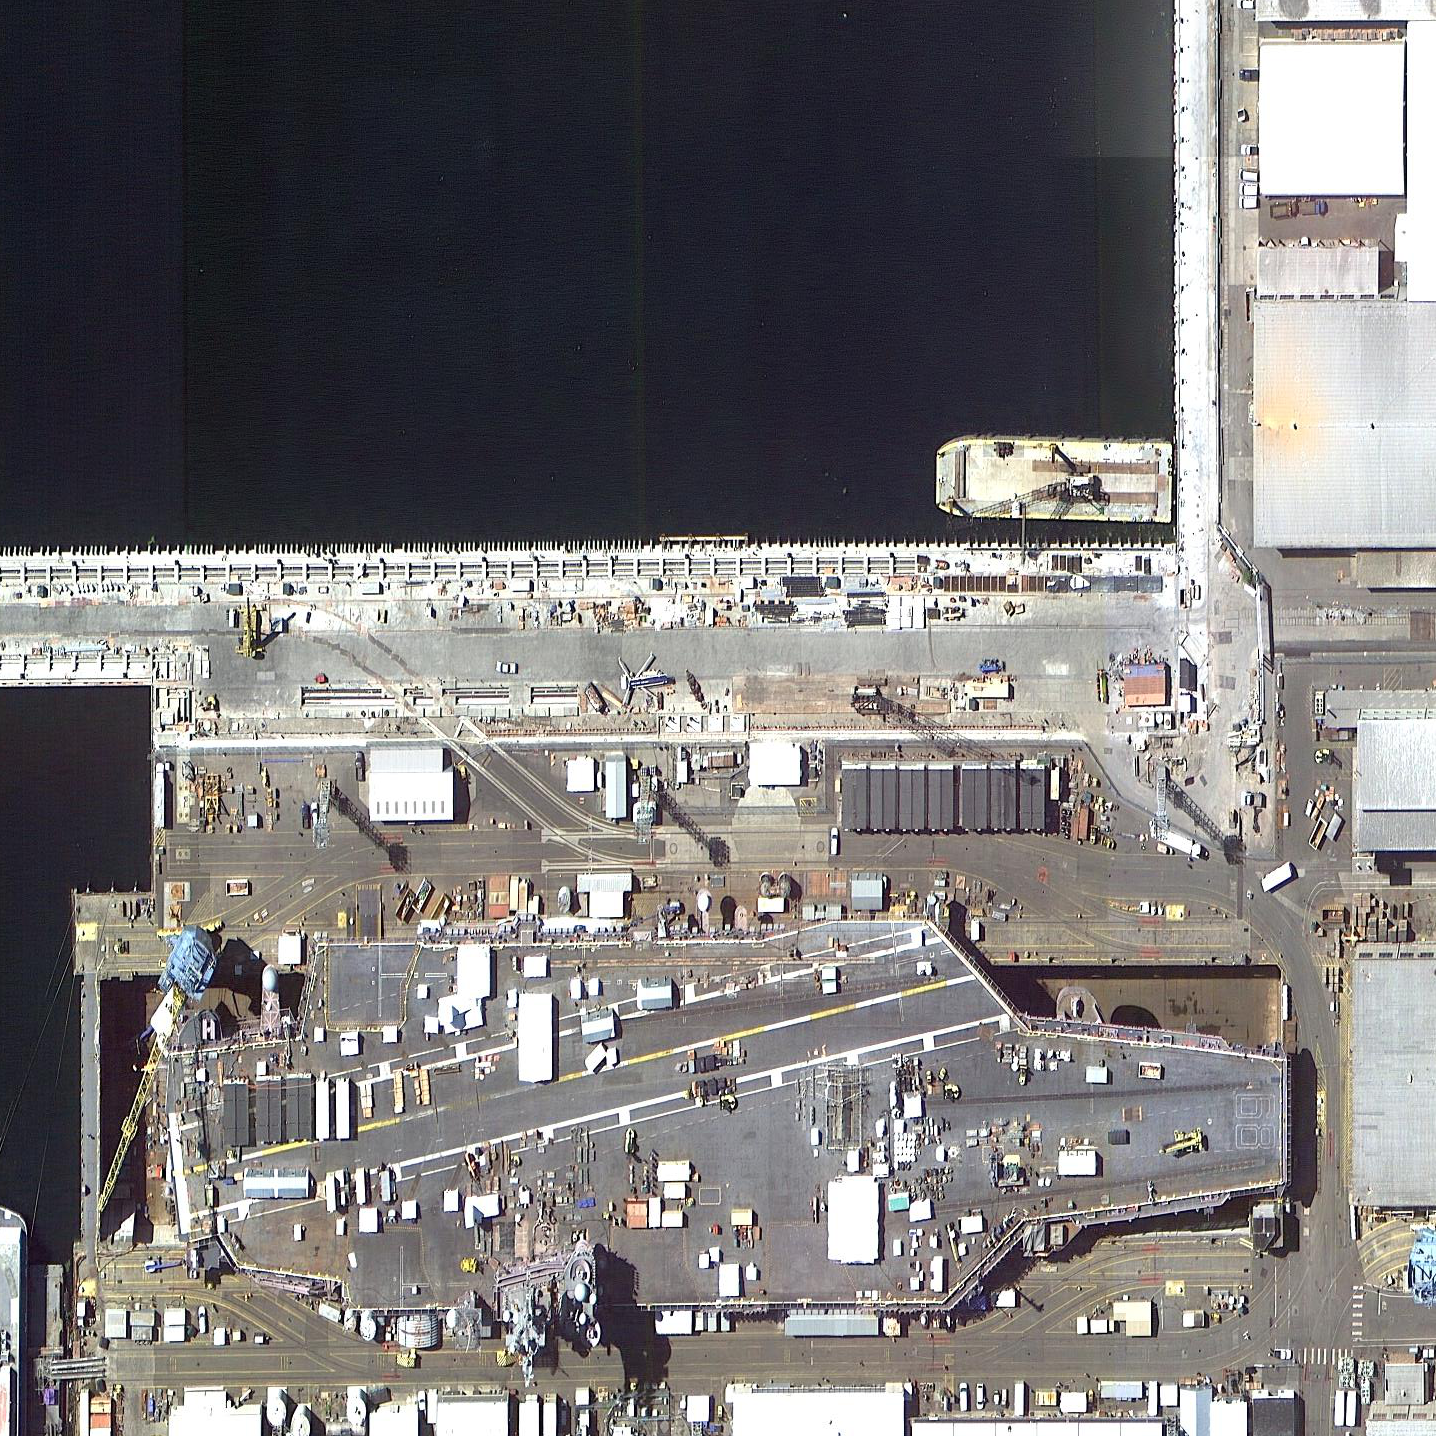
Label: Nimitz-class_aircraft_carrier